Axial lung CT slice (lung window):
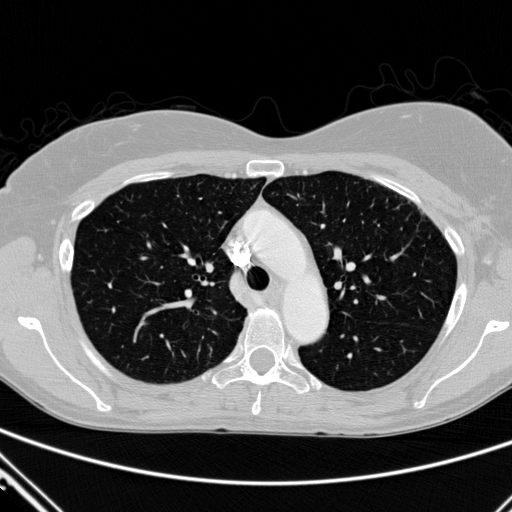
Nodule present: no